Question: I'm working on a java/javascript webapp that runs on tomcat.
We're working with IDEA and I've managed to get debugging set up for both the client and server code at the same time, which is great. I did have hot redeployment of the javascript set up when running Tomcat manually, however I find when running Tomcat through IDEA this doesnt work as it's setting stuff up somewhere in my users folder.
I was going to just set up a deployment configuration to go to that folder but I can't see any of the javascript files in there.
Is it possible to get the best of both worlds and have debugging and automatic deployment working together?
Here's my config:
I'm using maven to build a specific profile rather than using 'build war exploded'. I suspect the latter wont work to build as quite a lot of custom properties need supplying by maven at compile time.
I also now have war exploded set in start up in deployment.

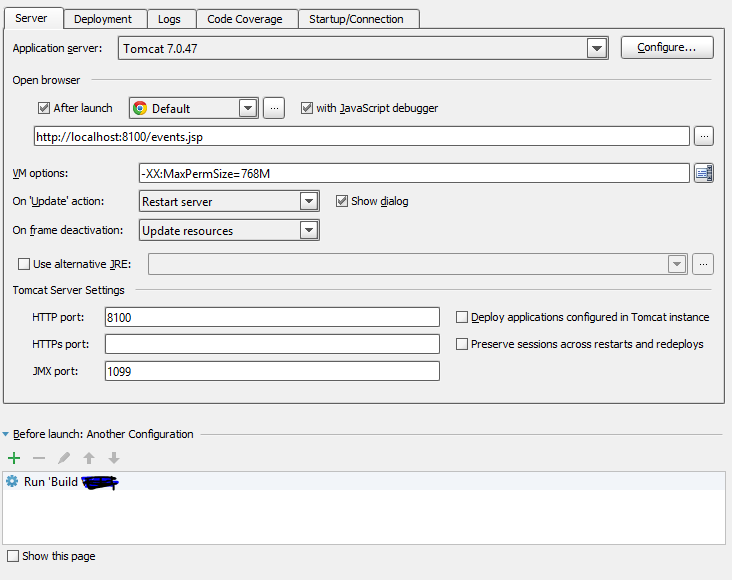
Answer: It turns out I was having problems because I had 'antiResourceLocking=true' in my tomcat context.xml config file.
I had switched this on as I was having problems with things hanging onto the war files and stopping recompilation.
changing to use 'antiJARLocking="true"' instead seems to have solved both problems. Redeployment is now working in idea and I'm not experiencing problems with things holding files open